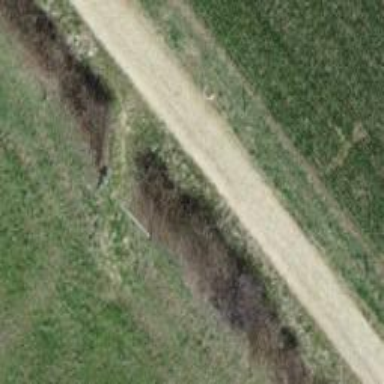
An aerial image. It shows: Hedge barrier.